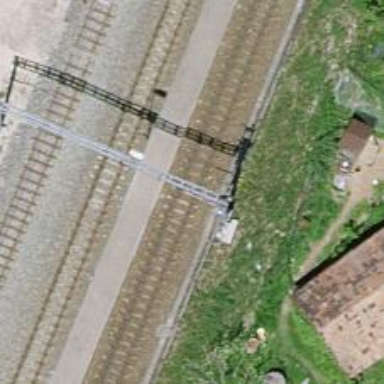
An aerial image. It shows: Public transport stop position along the railway.